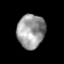
Tissue: prostate
Cell type: T cells
Senescence score: 0.3083
Nuclear area (px): 915
Mean DAPI intensity: 154.017